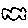
Label: cloud